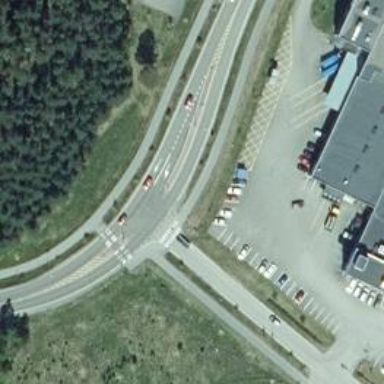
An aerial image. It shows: Marked asphalt cycleway crossing.